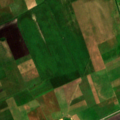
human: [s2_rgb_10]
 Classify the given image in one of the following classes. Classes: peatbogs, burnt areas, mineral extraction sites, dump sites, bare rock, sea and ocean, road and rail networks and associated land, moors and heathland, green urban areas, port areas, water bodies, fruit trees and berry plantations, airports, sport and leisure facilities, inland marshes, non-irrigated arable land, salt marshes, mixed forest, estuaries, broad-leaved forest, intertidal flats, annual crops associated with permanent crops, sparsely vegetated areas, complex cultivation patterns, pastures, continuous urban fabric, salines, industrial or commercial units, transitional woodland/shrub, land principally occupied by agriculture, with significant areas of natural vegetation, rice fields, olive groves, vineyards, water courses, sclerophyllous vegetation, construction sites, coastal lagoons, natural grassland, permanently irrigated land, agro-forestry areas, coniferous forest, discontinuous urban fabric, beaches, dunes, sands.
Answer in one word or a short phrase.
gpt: non-irrigated arable land, pastures